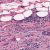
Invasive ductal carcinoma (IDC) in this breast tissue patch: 1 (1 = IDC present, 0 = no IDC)